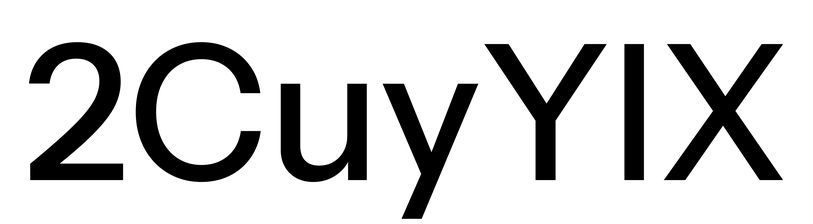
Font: InstrumentSans_Medium